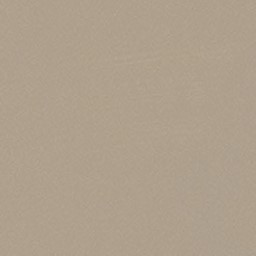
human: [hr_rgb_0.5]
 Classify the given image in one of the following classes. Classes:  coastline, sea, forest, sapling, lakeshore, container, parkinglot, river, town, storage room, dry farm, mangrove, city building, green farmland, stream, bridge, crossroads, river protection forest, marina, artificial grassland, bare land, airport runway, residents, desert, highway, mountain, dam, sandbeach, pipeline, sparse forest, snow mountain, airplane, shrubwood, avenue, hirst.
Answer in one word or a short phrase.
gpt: desert